Question: I have Hadoop(pseudo distributed mode), Hive, sqoop and mysql installed in my local machine.
But when I am trying to run sqoop Its giving me the following error
'''
Error: /usr/lib/hadoop does not exist!
Please set $HADOOP_COMMON_HOME to the root of your Hadoop installation.
'''
Then I set the sqoop-env-template.sh file with all the information. Beneath is the snapshot of the sqoop-env-template.sh file.

Even after providing the hadoop hive path I face the same error.
I've installed
hadoop in /home/hduser/hadoop version 1.0.3
hive in /home/hduser/hive version 0.11.0
sqoop in /home/hduser/sqoop version 1.4.4
and mysql connector jar java-5.1.29
Could anybody please throw some light on what is going wrong
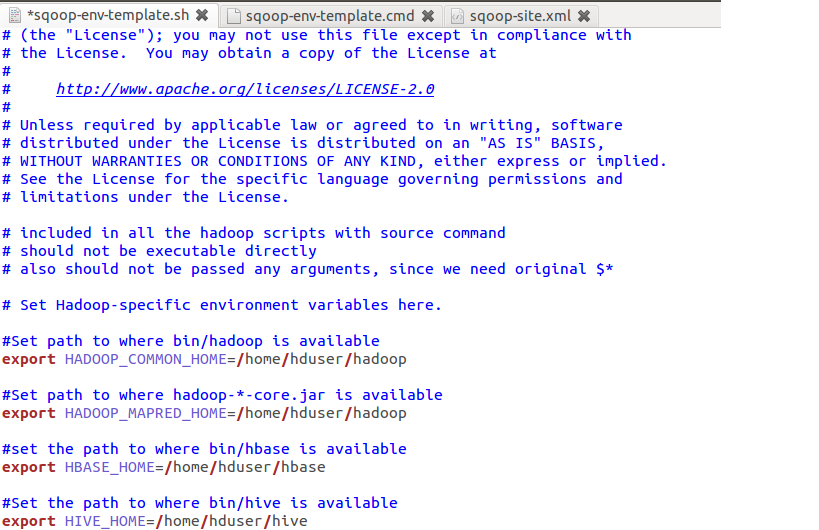
Answer: 'sqoop-env-template.sh' is a , meaning it doesn't by itself get sourced by the configurator. If you want it to have a custom conf and load it, make a copy as '$SQOOP_HOME/conf/sqoop-env.sh'.
Note: here is the relevant excerpt from <URL>
'''
SQOOP_CONF_DIR=${SQOOP_CONF_DIR:-${SQOOP_HOME}/conf}
if [ -f "${SQOOP_CONF_DIR}/sqoop-env.sh" ]; then
. "${SQOOP_CONF_DIR}/sqoop-env.sh"
fi
'''